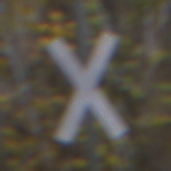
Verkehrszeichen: Andreaskreuz
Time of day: MorningAfternoon
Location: Outdoor (Urban)
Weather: PartlyCloudy
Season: NotSpecified
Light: Natural